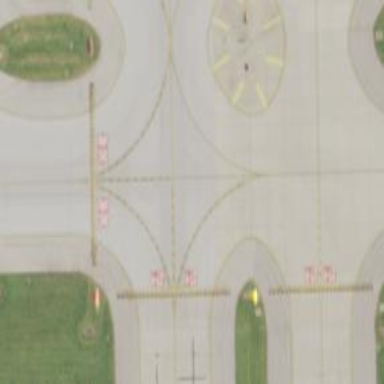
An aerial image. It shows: Image of taxiway at airport.